Aerial crown-view tile of a tropical tree (Barro Colorado Island, Panama), acquired 20241216:
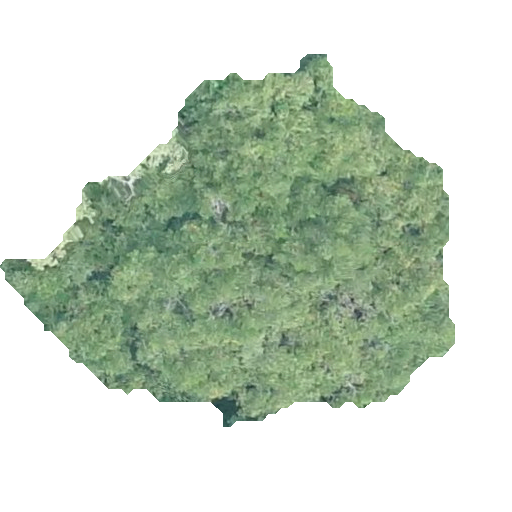
Species: Ocotea oblonga
GBIF accepted scientific name: Ocotea oblonga
Crown area: 154.703 m²